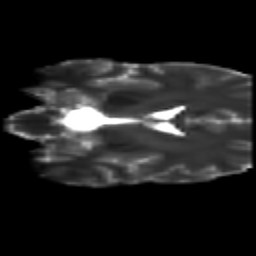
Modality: T2w
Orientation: coronal
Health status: healthy
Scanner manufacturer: siemens
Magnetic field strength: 3 T
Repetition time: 10 s
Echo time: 0.092 s